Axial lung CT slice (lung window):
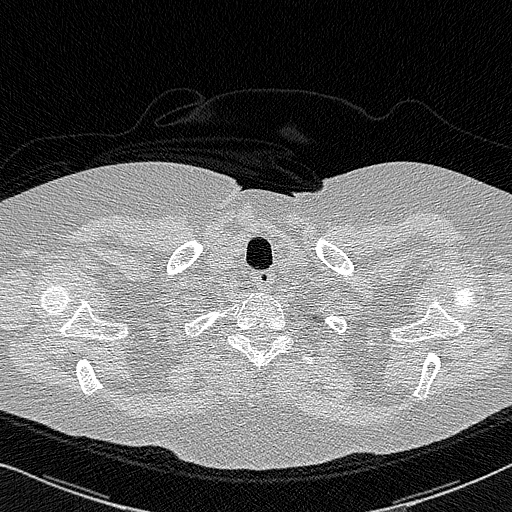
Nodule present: no